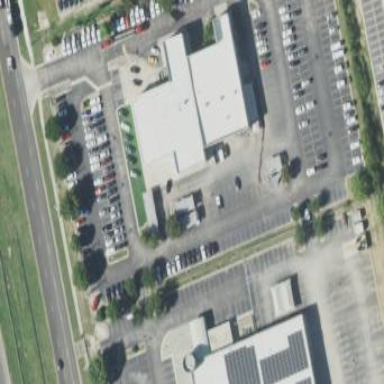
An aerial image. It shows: Retail building housing car shop.